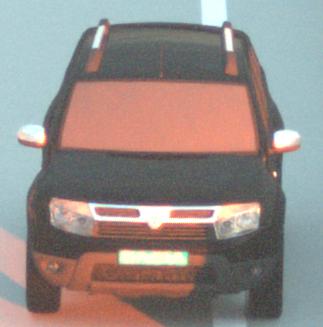
Make: Dacia
Model: Duster dCi 110 FAP
Detailed model: Duster (I)
Model produced from: 2010/06
Model produced until: 2013/11
Doors: 5
Color: black
Road condition: dry road
Daytime: sunrise or sunset
Contrast: medium contrast